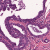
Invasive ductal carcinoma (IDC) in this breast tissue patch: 0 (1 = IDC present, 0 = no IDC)